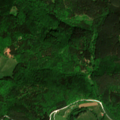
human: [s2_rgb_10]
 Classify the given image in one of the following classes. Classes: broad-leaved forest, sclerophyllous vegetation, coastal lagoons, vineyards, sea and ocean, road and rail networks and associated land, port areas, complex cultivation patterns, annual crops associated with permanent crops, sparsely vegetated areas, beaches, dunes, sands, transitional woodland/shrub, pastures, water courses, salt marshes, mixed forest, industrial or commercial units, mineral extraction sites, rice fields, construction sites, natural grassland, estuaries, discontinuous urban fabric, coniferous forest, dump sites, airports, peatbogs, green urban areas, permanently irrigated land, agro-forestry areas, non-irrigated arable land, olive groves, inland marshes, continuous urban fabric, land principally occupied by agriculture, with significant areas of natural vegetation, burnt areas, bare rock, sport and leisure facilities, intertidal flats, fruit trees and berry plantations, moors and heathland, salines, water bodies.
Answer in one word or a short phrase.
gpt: complex cultivation patterns, land principally occupied by agriculture, with significant areas of natural vegetation, coniferous forest, mixed forest